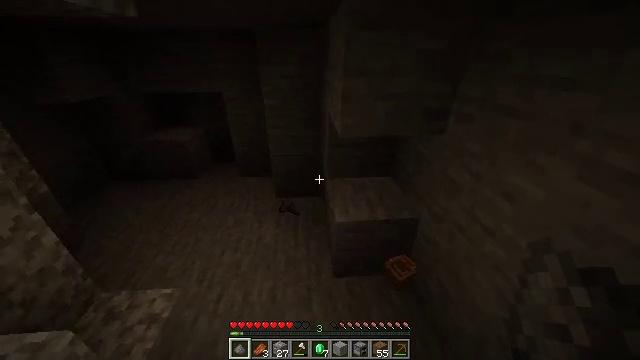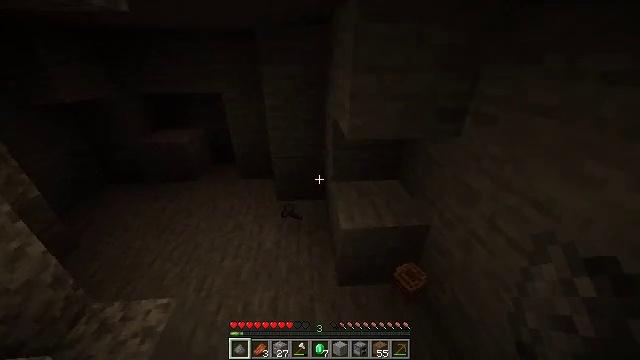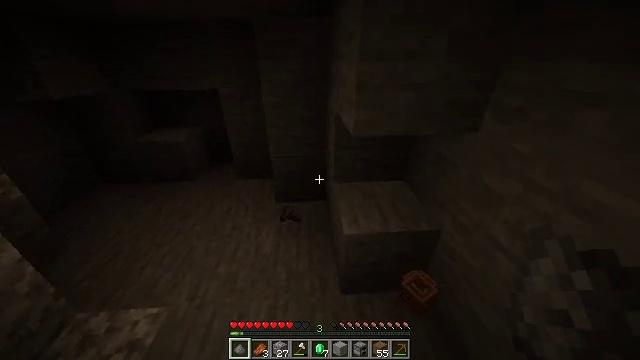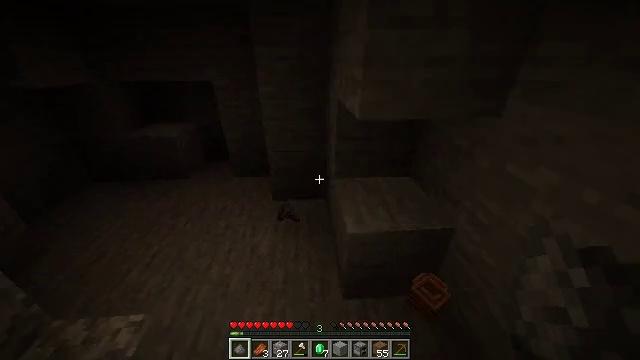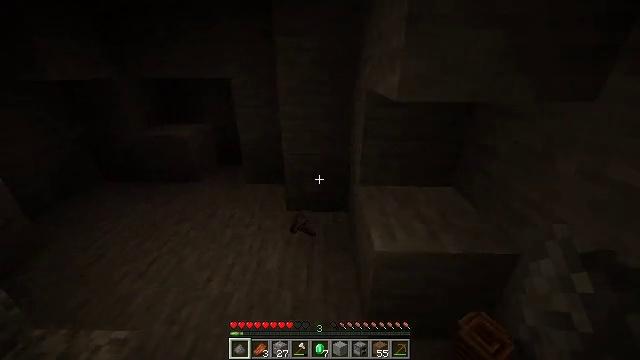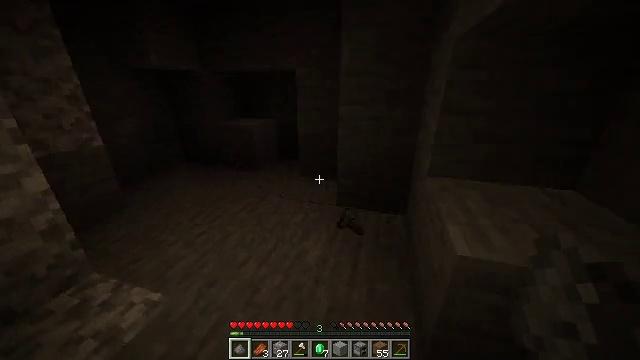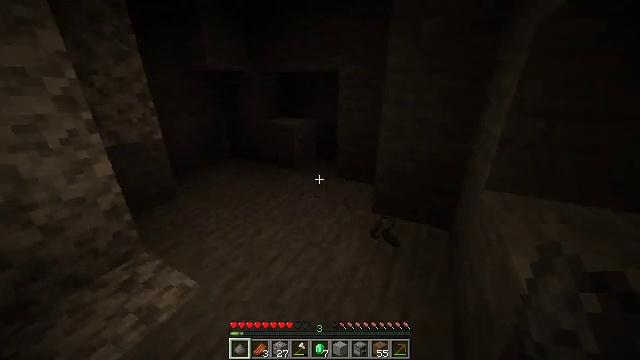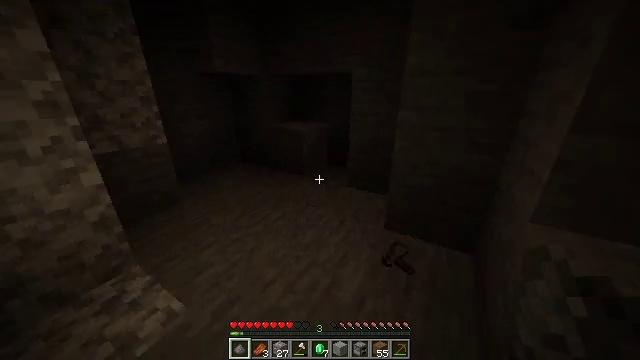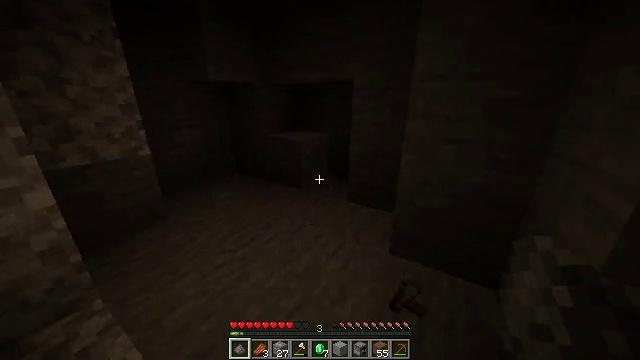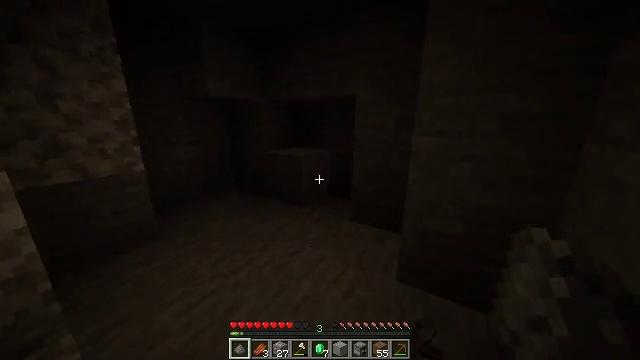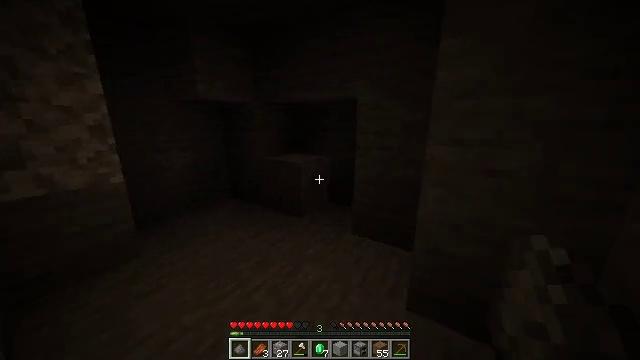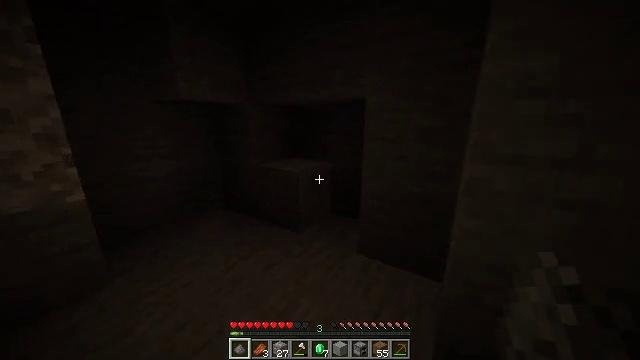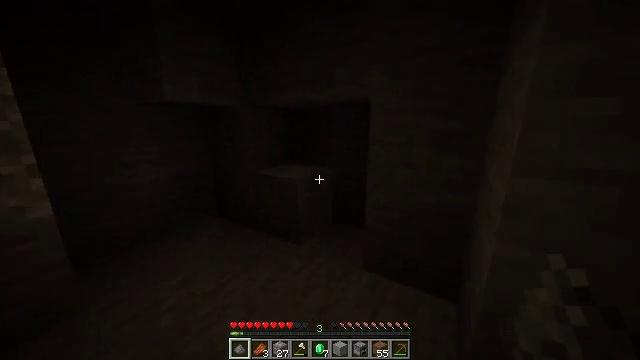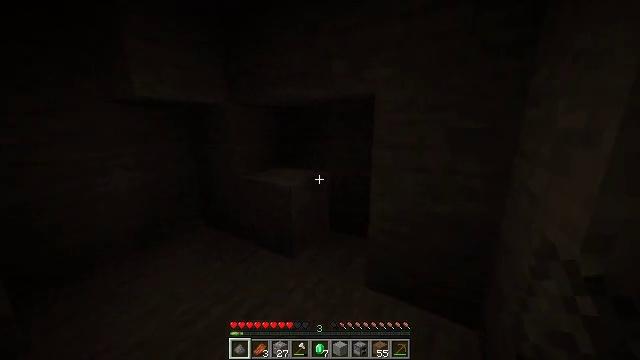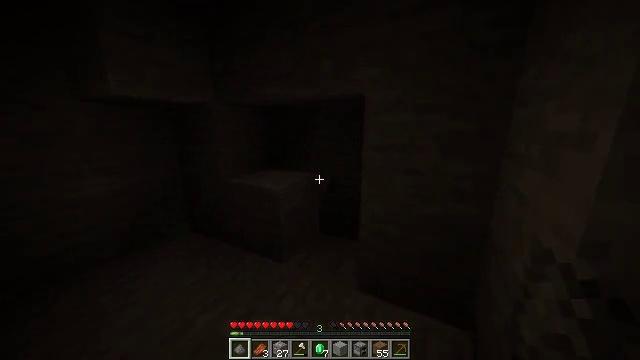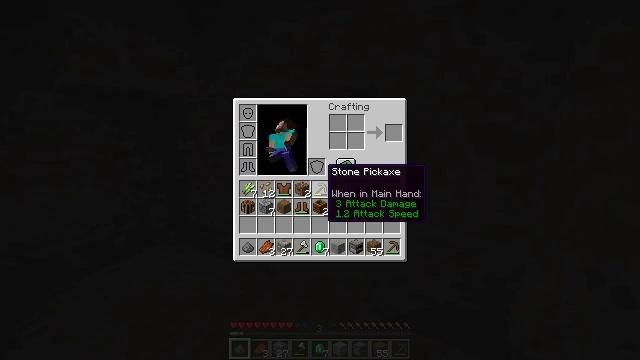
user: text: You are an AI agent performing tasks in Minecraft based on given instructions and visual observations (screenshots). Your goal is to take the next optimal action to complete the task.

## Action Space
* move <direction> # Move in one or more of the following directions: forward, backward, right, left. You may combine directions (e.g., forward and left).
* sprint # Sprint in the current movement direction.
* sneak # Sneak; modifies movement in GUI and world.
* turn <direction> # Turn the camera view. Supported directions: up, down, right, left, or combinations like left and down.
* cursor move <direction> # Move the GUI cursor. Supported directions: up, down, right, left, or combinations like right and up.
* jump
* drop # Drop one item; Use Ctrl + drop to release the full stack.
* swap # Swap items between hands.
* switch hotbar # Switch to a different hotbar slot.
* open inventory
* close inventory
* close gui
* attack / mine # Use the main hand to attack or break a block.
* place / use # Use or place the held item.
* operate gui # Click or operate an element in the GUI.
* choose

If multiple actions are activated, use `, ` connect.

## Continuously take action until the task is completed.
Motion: motion action
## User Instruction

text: Drop an iron axe.
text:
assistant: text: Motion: move forward, sprint
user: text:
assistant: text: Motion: move forward, sprint
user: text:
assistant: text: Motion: move forward, sprint
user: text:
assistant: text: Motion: move forward, sprint, turn left and up
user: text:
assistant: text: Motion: move forward, sprint, turn left and up
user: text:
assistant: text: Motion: move forward, sprint, turn left
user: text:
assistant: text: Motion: move forward, sprint, turn left
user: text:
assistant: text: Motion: move forward, sprint, turn up
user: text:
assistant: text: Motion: move forward, sprint, turn up
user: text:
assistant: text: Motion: move forward, sprint, turn up
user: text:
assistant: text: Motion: move forward
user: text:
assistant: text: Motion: move forward
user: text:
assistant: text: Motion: move forward, turn right
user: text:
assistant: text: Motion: turn right
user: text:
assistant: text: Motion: open inventory
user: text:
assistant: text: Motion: open inventory
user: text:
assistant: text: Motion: open inventory
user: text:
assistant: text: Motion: no_op
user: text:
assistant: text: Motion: cursor move right and up
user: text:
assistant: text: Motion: no_op
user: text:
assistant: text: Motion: cursor move down
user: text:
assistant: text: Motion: cursor move down
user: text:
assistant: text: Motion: sneak, cursor move down
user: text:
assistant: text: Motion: sneak, cursor move down
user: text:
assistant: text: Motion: sneak, cursor move down
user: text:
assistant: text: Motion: sneak
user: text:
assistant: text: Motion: sneak, cursor move left and up
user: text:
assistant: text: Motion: sneak
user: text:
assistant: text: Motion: sneak
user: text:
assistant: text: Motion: sneak, cursor move up